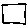
Label: square